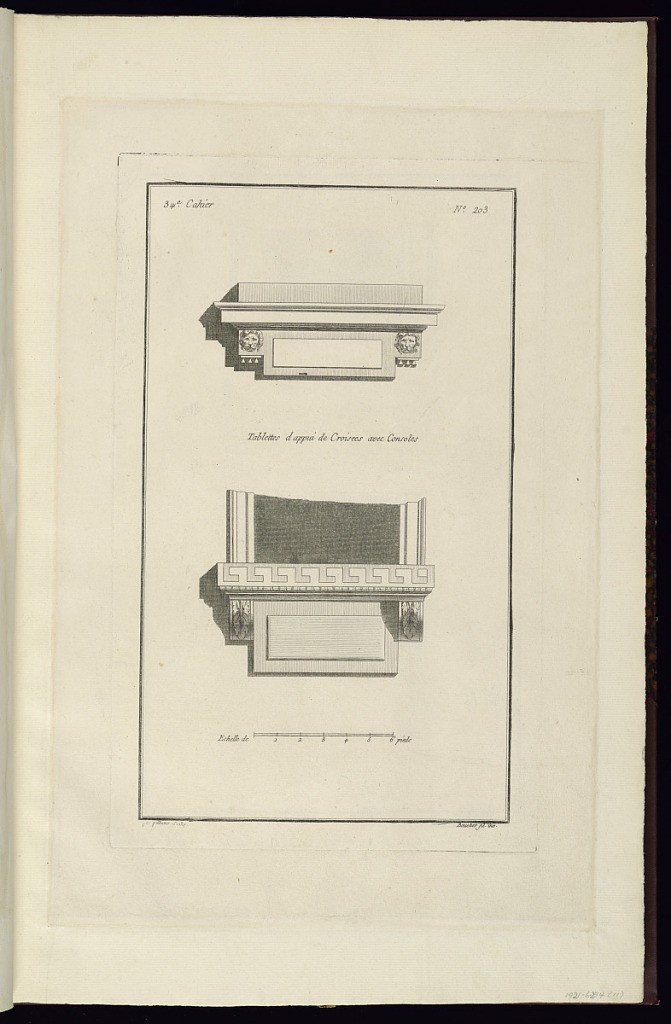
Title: Tablettes d'appui de Croisées avec Consoles
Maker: Juste-François Boucher, French, 1736 – 1782
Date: ca. 1775
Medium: Engraving on off white laid paper
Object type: Print
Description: Designs for two architectural sills. The top features lion heads on the brackets; The lower sill features a band of Greek Key, or meander, pattern, and scrolling brackets. The plate is signed.